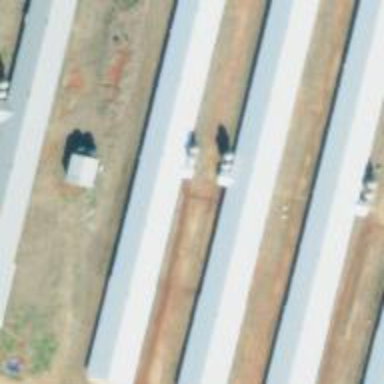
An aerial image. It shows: Poultry house.